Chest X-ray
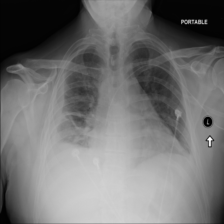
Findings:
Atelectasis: negative
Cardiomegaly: negative
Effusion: positive
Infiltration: negative
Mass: negative
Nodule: negative
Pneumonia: negative
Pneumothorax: negative
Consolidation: negative
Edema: negative
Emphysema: negative
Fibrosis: negative
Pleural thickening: negative
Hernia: negative